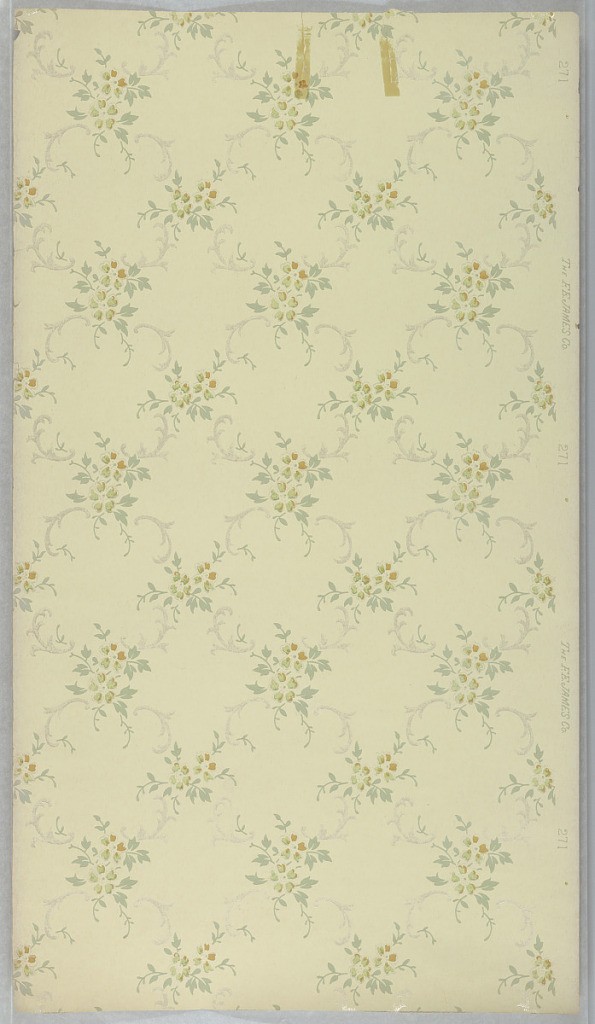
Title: Ceiling paper
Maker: F. E. James Co., New York, New York
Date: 1905–1915
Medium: Machine-printed paper, liquid mica
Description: On tan-gray textured ground, C-scrolls in white in square shape linked to each other with clusters of brown flowers and green leaves.